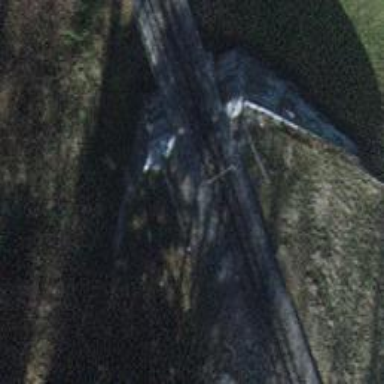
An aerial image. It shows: Narrow-gauge railway track with electrified contact line. The railway has one track.